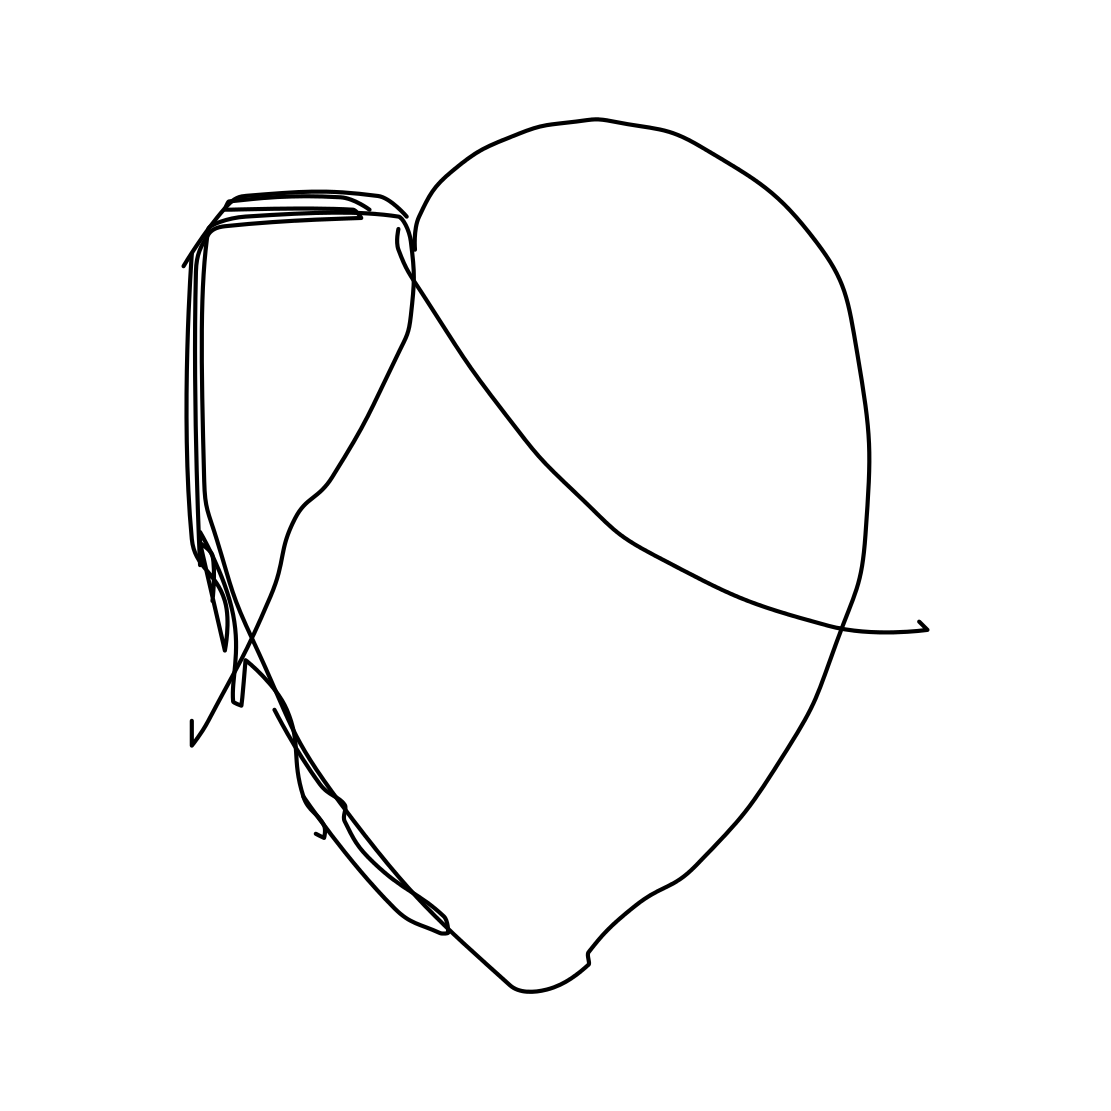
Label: pretzel